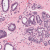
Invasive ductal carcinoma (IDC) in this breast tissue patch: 0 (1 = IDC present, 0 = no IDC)